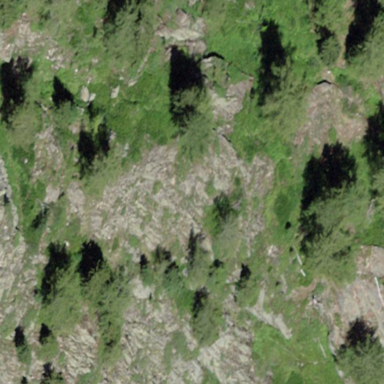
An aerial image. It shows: Forest area predominantly covered with needle-leaved trees.